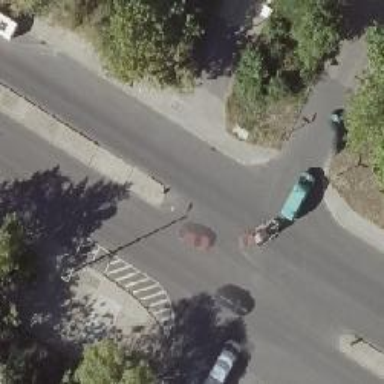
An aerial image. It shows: Uncontrolled crossing with central island on the road.